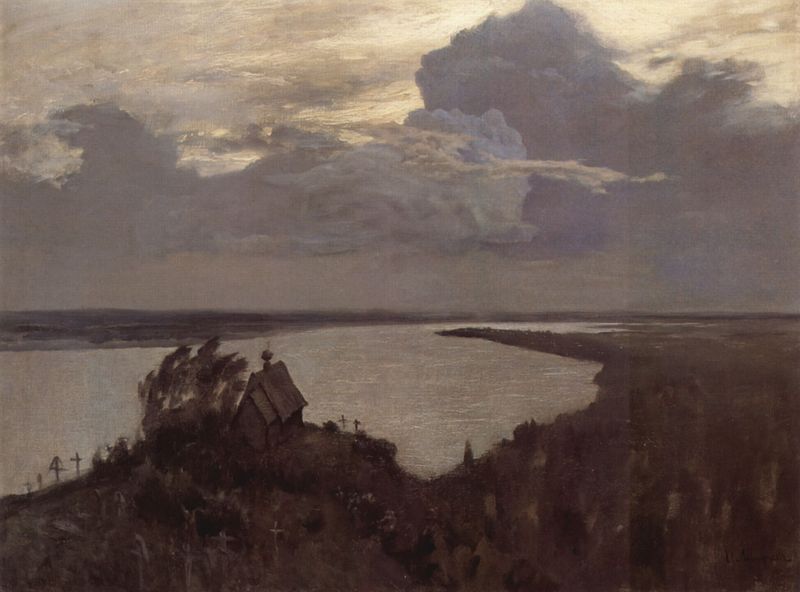
Titel: Über der ewigen Ruhe
Künstler: Isaak Ilitsch Lewitan
Standort: Moskva
Institution: Tretjakow-Galerie
Schlagwörter: berg, blau, dunkel, gemälde, himmel, meer, wasser, wolken, bäume, fluss, gelb, grob, impressionismus, landschaft, see, ufer, abend, braun, grau, hell, licht, nacht, schwarz, vordergrund, weiss, ausblick, dach, gebäude, haus, wolke, silber, dämmerung, feld, gräser, horizont, horizontlinie, häuser, hügel, natur, weite, wind, einsam, flach, flachland, gewässer, hütte, kirche, sonne, land, wald, anhöhe, bewölkt, mast, abhang, sonnenuntergang, monochrom, idylle, duktus, bucht, ebbe, kreuz, einöde, strommast, bewölkung, flusslandschaft, friedhof, landzunge, widerspiegelung, kreuze, grab, regenwolken, gräber, kapelle, erdhügel, halbinsel, freidhof, strommasten, häsuer, mäste, seeblick, grau in grau, abendsonnee, was ist los